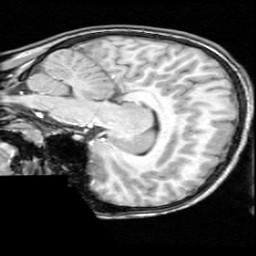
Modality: T1w
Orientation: sagittal
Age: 13
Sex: female
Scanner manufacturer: ge
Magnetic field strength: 1.5 T
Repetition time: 0.03333 s
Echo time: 0.008 s